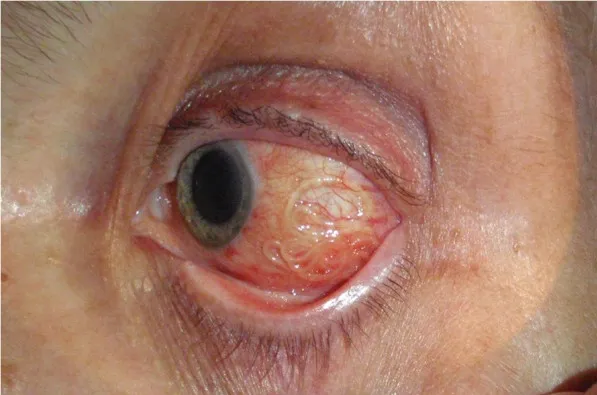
Eye.
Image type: medical_photograph (other_medical_photograph)